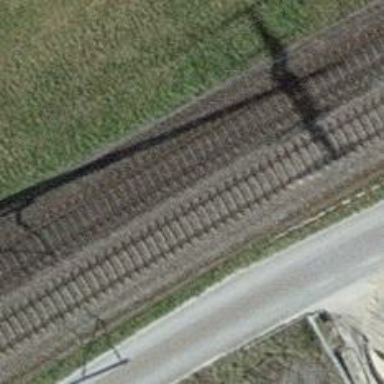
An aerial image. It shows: Single-track railway with electrified contact lines.